Question: Using <URL> I receive sometimes results I consider being inconsistent.
They can be demonstrated by one simple example:
was marked as (0% means very negative)
was marked as (100% means very positive)
---
Is there a way to improve/contribute to Text Analytics service for sentiment detection? Or to use own model similar to <URL> to detect sentiment?
Alternatively is there some recommended service/library to use to change input text prior to sentiment detection attempt to get better results?
---
Please see the way I used to test given example at <URL>

and the same result for via API using <URL>
Input:
'''
{"documents": [{"id": "101","text": "I'm sad","language":"en"},
{"id": "111","text": "Hello I'm sad.","language":"en"}]}
'''
Result:
'''
{"documents":[{"score":0.0038561224937438965,"id":"101"},
{"score":0.84333503246307373,"id":"111"}],"errors":[]}
'''
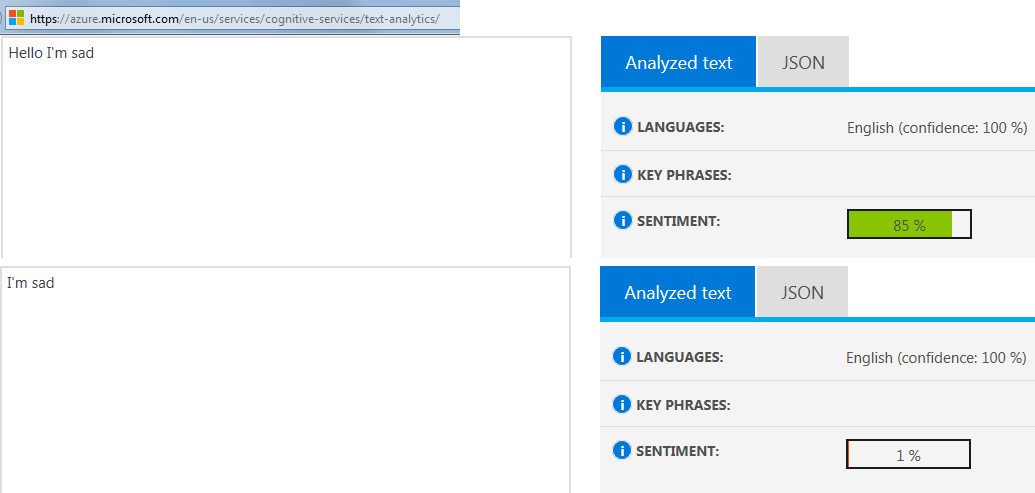
Answer: I didn't find exactly what I was looking for but I consider last of my steps satisfactory.
1) No response when I tried :-) and :-( inside <URL>
2) No response whet I tried 1) and checked "Microsoft can email you about your feedback"
3) I received advice to post to <URL> and have put @Azure #CognitiveServices into my tweet. The response came in less than 20 minutes.
4) Here I received an advice to ask the same question at mlapi@microsoft.com
5) After short email exchange I received following advice that answers my question in the most exhaustive manner so far:
> One possible solution would be to use the <URL> to correct the text grammar before sending it to sentiment analysis, and also considering breaking the text to smaller sentence segments if possible.For example, if this is part of a chat conversation or a letter, and there's a new line or a comma after the greeting. We would also be adding a few enhancements in the near future that will enable you to influence the model by providing dictionary hints.
So you'll be able to tell the model to ignore words like: "hello" or "hi" if you see they affect your specific scenario quite often. Please let us know if you have any additional feedback, and feel free to suggest features in our <URL>.